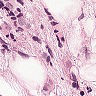
Metastatic tissue present: yes